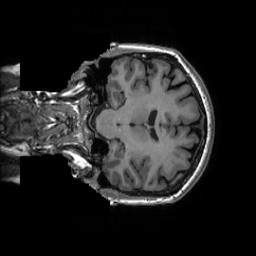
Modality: T1w
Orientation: coronal
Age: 52
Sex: female
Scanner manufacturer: ge
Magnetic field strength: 3 T
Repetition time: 0.007348 s
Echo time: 0.003036 s